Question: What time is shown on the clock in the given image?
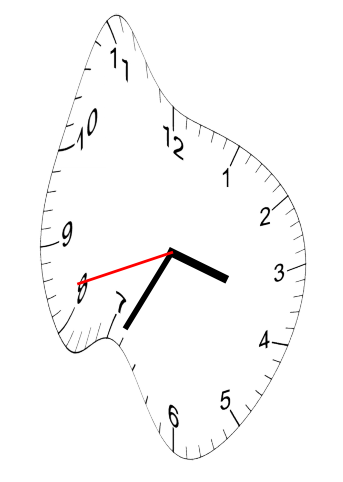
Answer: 03:34:42